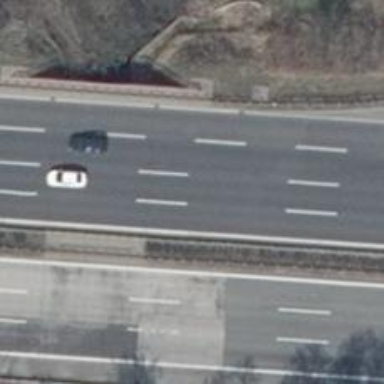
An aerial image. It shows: Motorway with concrete surface.